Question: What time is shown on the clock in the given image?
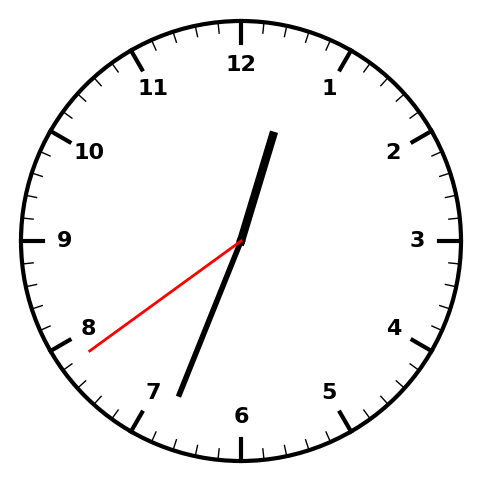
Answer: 12:33:39